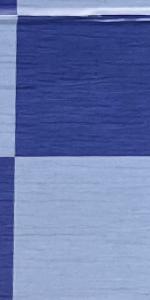
Label: Empty